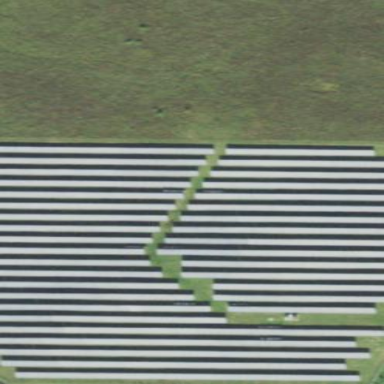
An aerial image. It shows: Solar power plant.